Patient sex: M
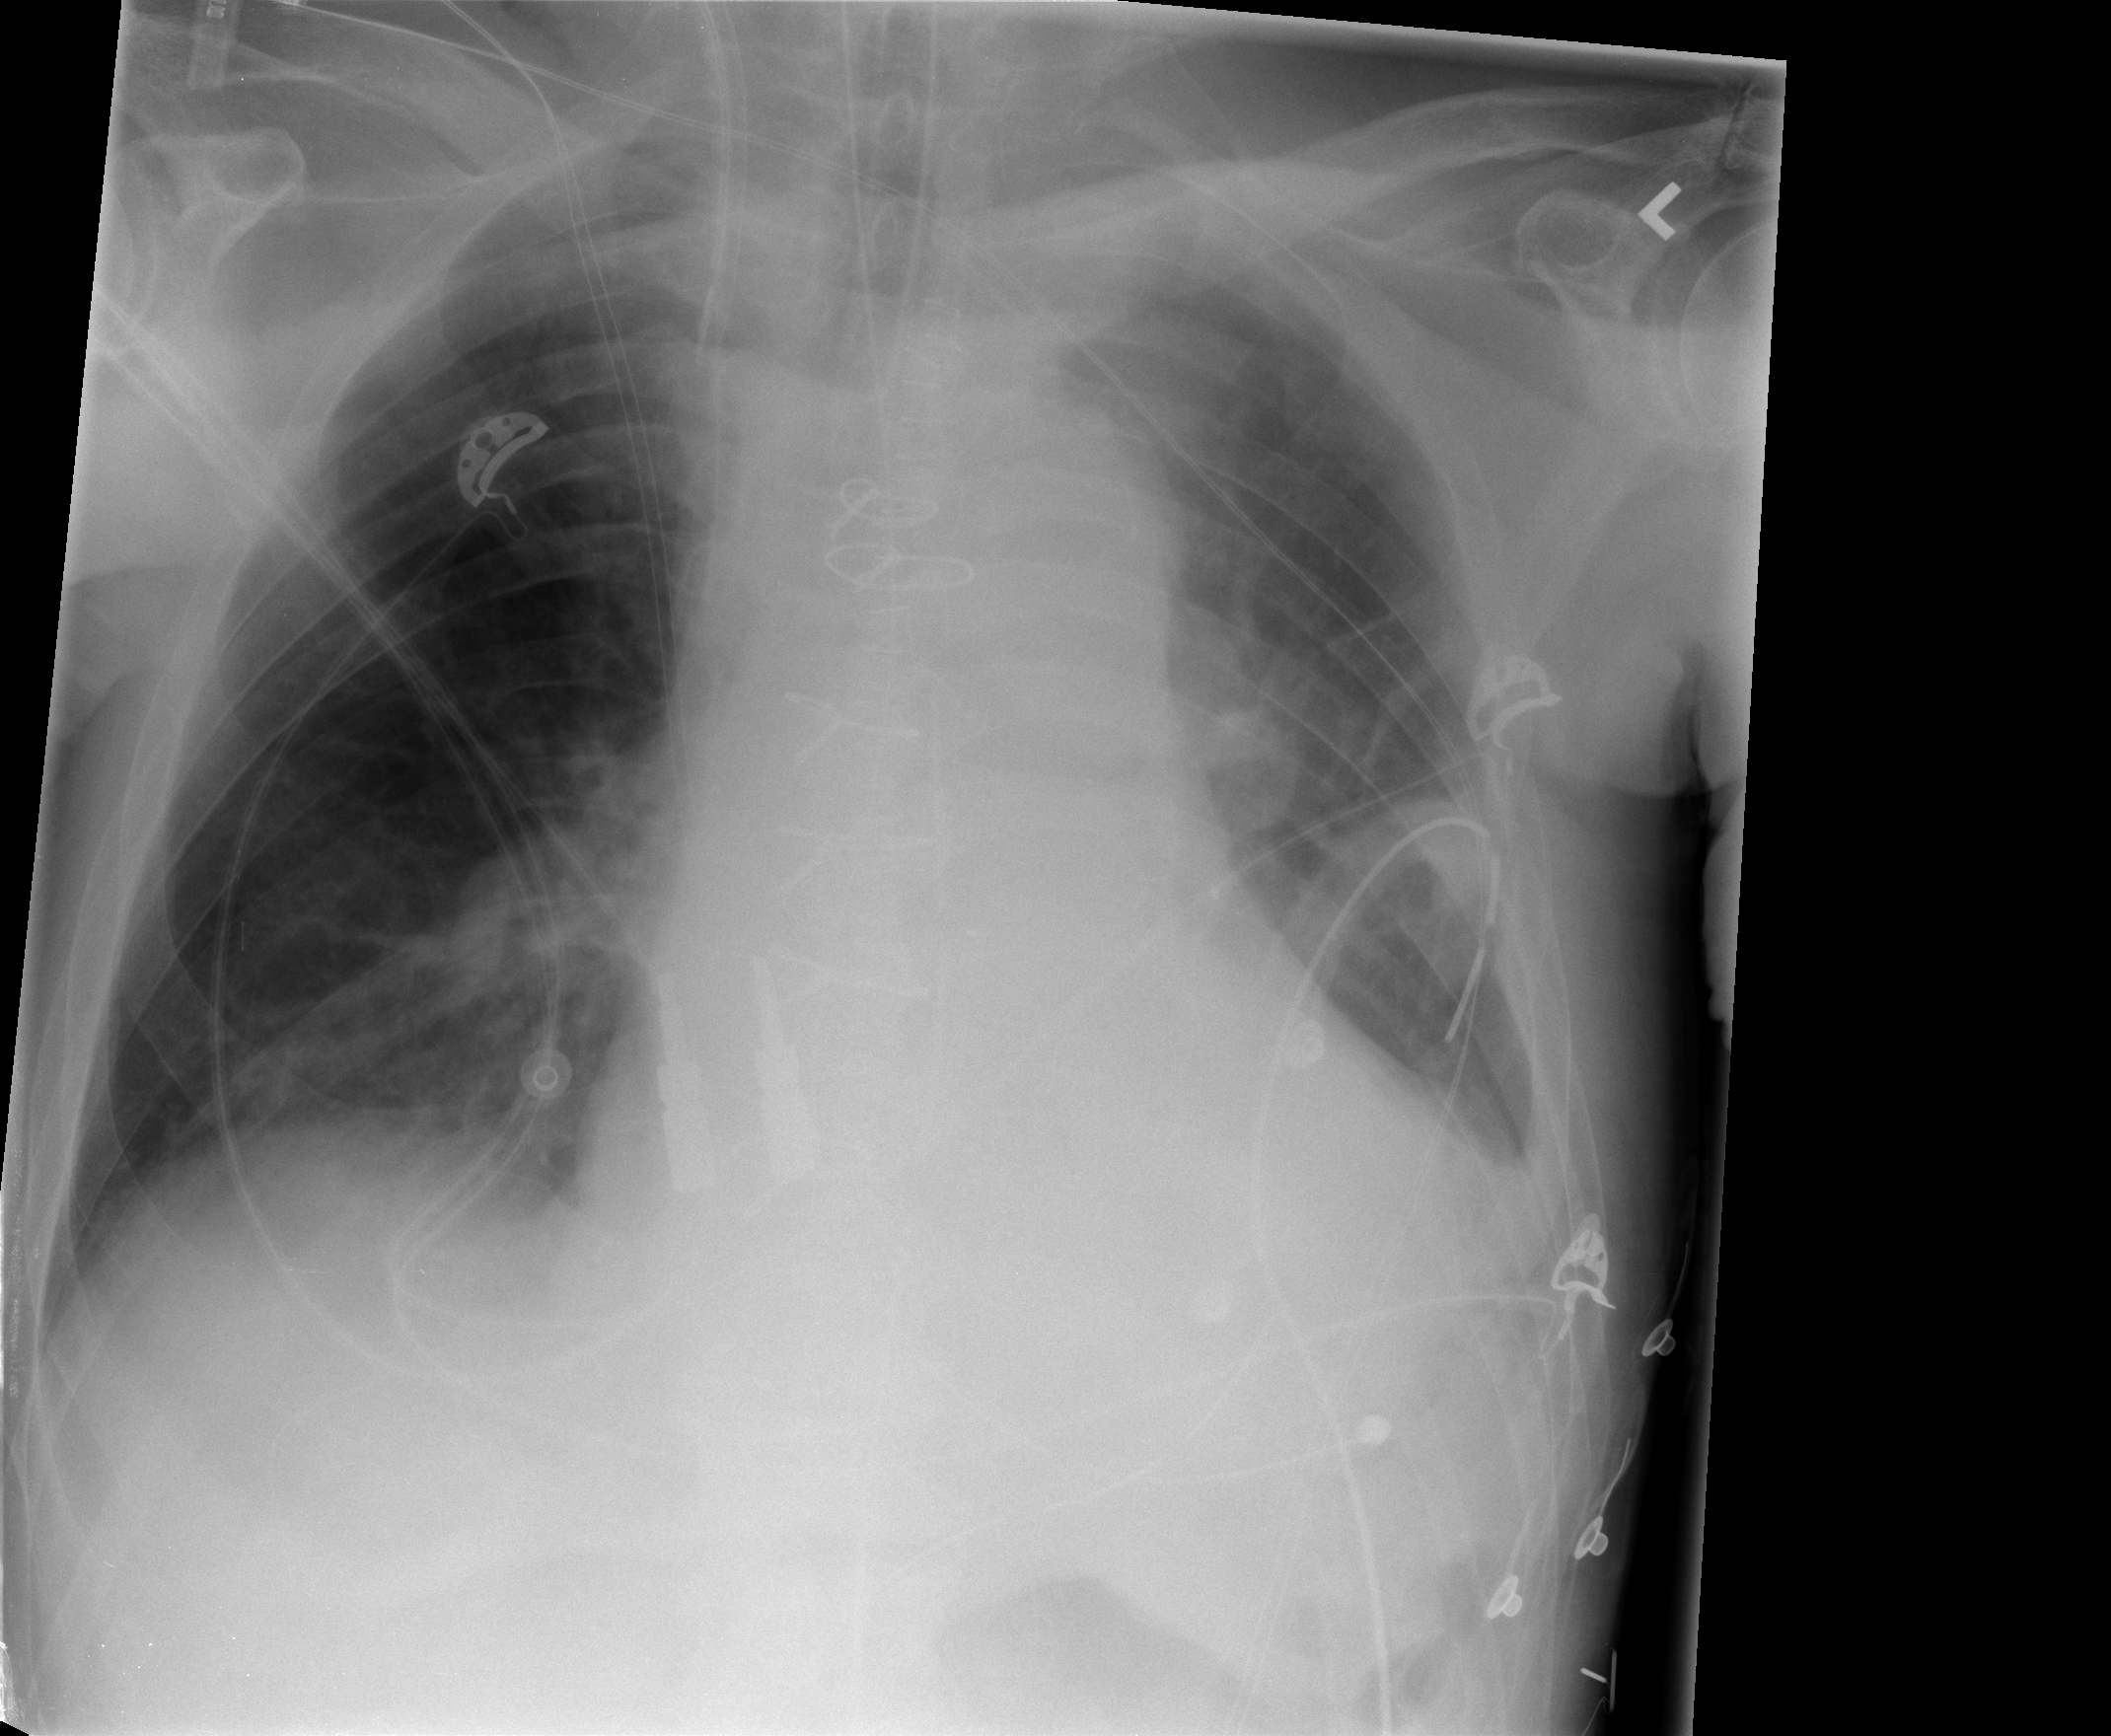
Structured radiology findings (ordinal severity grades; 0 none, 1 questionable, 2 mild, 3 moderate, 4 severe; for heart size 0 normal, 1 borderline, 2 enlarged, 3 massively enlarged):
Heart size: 2
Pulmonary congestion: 0
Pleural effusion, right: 1
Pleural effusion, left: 2
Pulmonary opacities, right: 0
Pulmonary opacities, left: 0
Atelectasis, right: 0
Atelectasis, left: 2